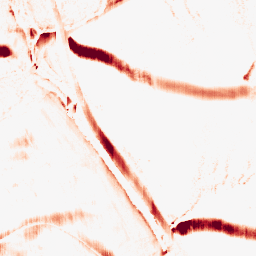
Category: morphological
Decomposition family: morphological_rect
Decomposition parameters: operation: opening
width: 5
height: 20
Upsampling method: bicubic_3x
Upsampling parameters: scale: 3
Upsampling scale: 3